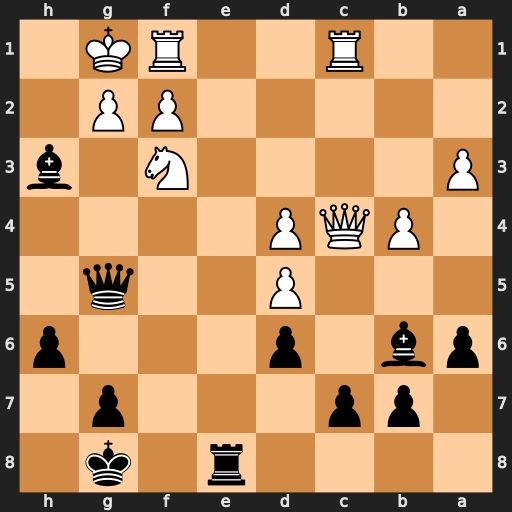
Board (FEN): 4r1k1/1pp3p1/pb1p3p/3P2q1/1PQP4/P4N1b/5PP1/2R2RK1
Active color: b
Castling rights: -
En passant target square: -
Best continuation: Qxg2#